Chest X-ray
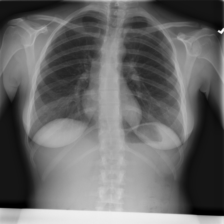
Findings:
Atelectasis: negative
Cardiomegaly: negative
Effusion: negative
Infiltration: negative
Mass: negative
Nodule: negative
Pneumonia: negative
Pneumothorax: negative
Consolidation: negative
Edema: negative
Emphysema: negative
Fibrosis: negative
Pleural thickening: negative
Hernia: negative